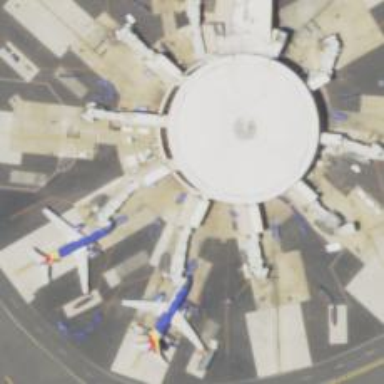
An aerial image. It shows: Airport gate.